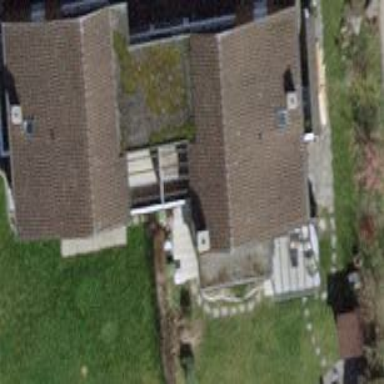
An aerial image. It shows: Semidetached house.